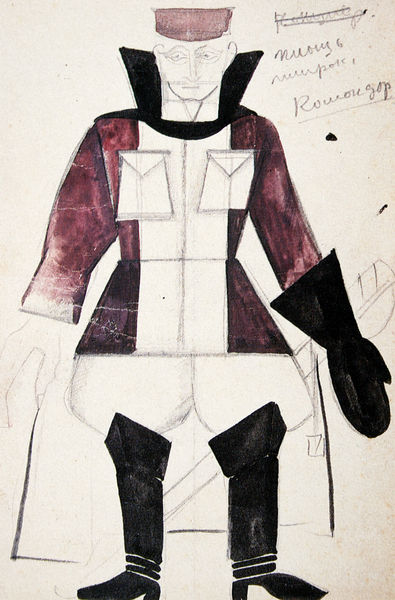
Titel: Kostümentwurf zu "Die Erde bäumt sich" von Sergej Tretjakow
Künstler: Ljubow Popowa
Institution: Privatsammlung BRD
Schlagwörter: gemälde, hand, mann, weiß, handschuh, hut, pastell, schwarz, skizze, zeichnung, rot, rock, bart, hemd, hose, jacke, mütze, kleidung, kragen, bild, öl, kostüm, mantel, frontal, kinn, ohren, reiter, stock, schrift, modell, ansicht, hosen, abstrakt, lila, violett, hat, red, soldier, white, frack, black, collar, face, grey, nose, painting, inschrift, brown, kinnbart, selbstporträt, striche, tusche, buch, acryl, schnitt, uniform, brille, soldat, beschriftung, bleistift, stehkragen, stiefel, entwurf, darstellung, kopie, schematisch, spitzbart, schema, glove, man, ear, eyes, admiral, drawing, taschen, color, purple, chin, coat, mouth, expressionist, glasses, sketch, beard, boots, rötel, geometrie, jacket, writing, pluderhosen, handschrift, filz, beschreibung, russisch, clothes, vest, design, entwurd, watercolor, art, artist, ears, pants, pocket, pockets, shoes, pencil, boot, draw, geischt, fingers, chinese, eyebrows, schnautzbart, lapel, schneider, schnittmuster, mongole, goatee, thighs, wierd, russian, brusttasche, text, mustache, nail, sleeves, brusttaschen, unfinished, incomplete, maroon, picaso, strange, blakc, plum, sketching, mittens, mauve, briefumschläge, nachcolloriert, mitten, pantaloons, jodpurs, oven mitt, fingernails, black shoes, trinagles, stage costume, adniral, eiex